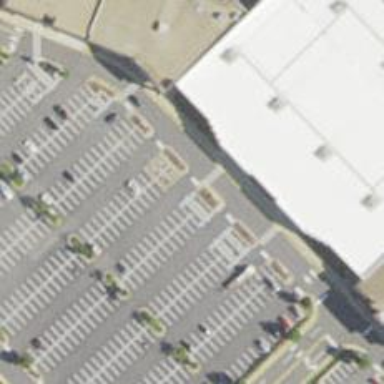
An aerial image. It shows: Parking space is available.